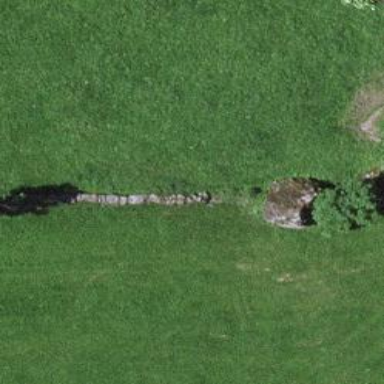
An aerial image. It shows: Wall made of dry stone.